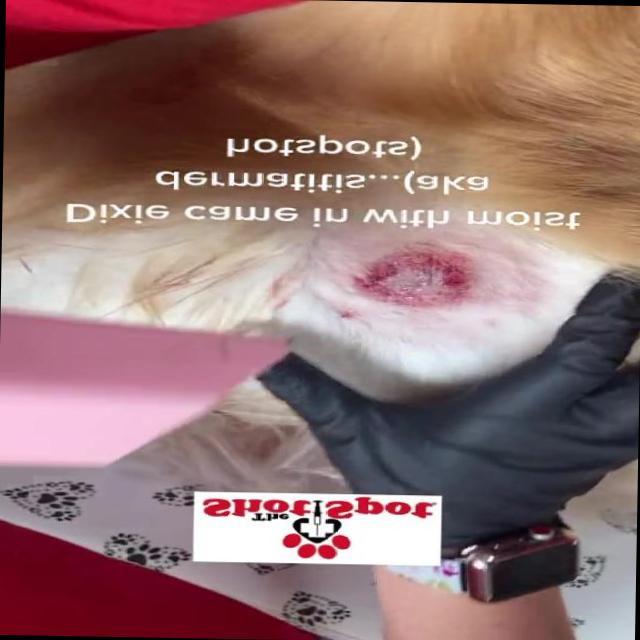
Canine dermatitis — inflammation of the skin presenting with erythema, pruritus, papules, and excoriation. May be allergic, contact, or atopic in origin.